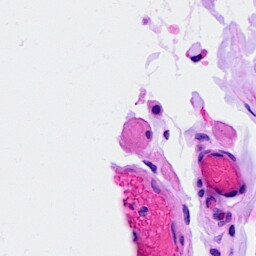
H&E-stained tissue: Breast